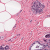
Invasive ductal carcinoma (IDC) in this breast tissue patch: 0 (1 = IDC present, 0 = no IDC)